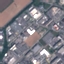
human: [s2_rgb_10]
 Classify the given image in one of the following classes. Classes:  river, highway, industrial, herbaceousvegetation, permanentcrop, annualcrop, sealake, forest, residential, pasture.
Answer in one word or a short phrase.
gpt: Industrial